Interaction volume radius: 5 \u00c5
Interaction volume height: 40 \u00c5
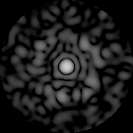
Disorder parameter: 0.8451